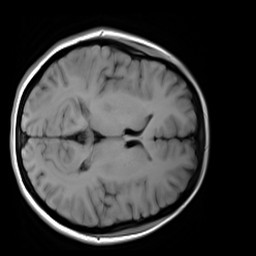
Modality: T1w
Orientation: axial
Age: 23
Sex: female
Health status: healthy
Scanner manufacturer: siemens
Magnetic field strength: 3 T
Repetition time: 4.1 s
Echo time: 0.0085 s